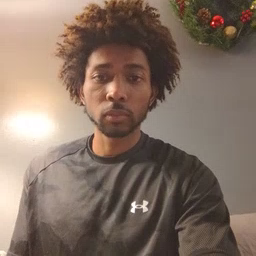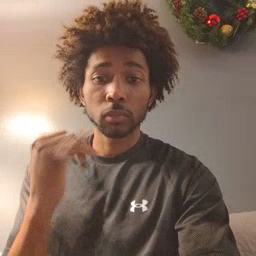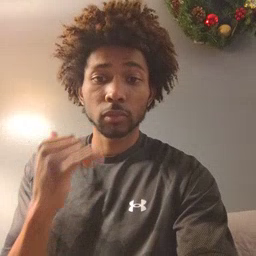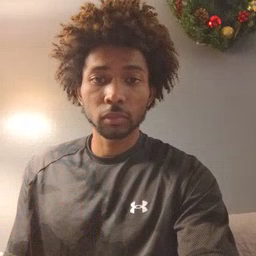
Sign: yellow